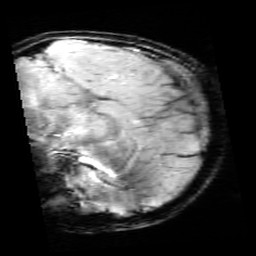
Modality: SWI
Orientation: sagittal
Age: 10
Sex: female
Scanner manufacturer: siemens
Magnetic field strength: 3 T
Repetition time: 0.027 s
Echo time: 0.02 s